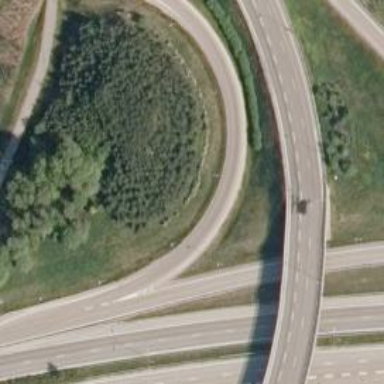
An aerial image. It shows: Asphalt motorway link.